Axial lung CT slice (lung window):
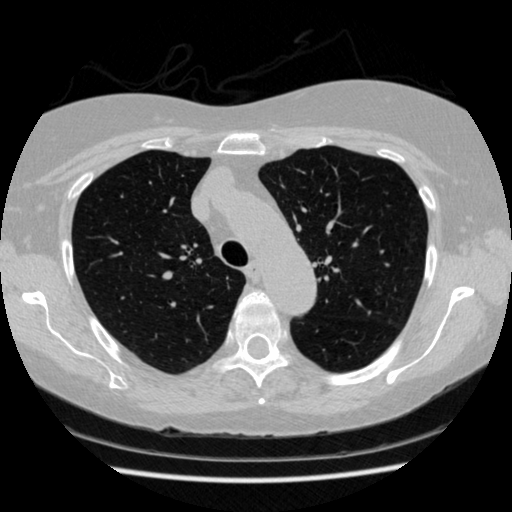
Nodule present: no